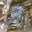
Label: 3